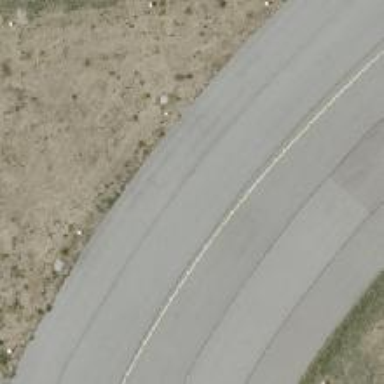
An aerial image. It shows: Asphalt service road.